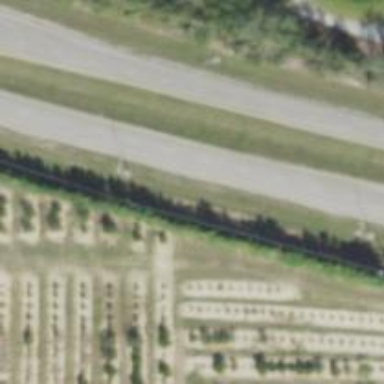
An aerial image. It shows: Asphalt road designated as trunk highway.